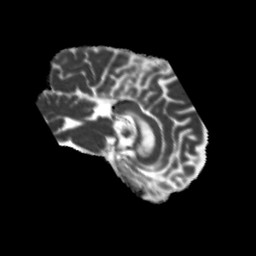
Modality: MD
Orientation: sagittal
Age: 72
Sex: male
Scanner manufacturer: siemens
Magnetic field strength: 3 T
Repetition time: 5.25 s
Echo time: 0.08 s